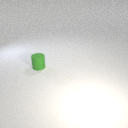
small green rubber cylinder